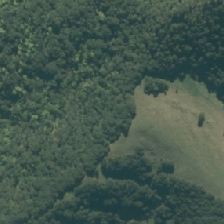
Land cover: manuka_kanuka